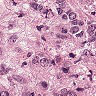
Metastatic tissue present: yes